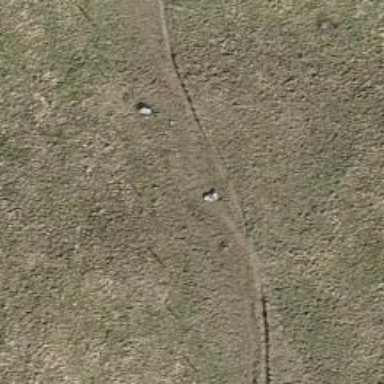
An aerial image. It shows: Path suitable for hiking in the backcountry.